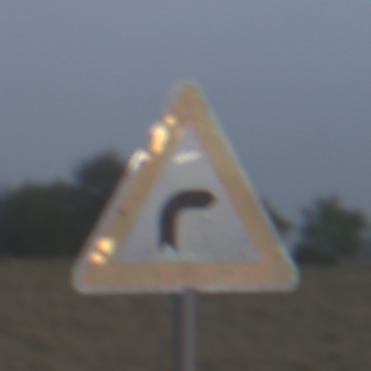
Verkehrszeichen: KurveRechts
Umgebung: Outdoor, Nature
Tageszeit: SunriseSunset
Wetter: Overcast
Licht: Natural
Jahreszeit: NotSpecified
Kontrast: LowContrast